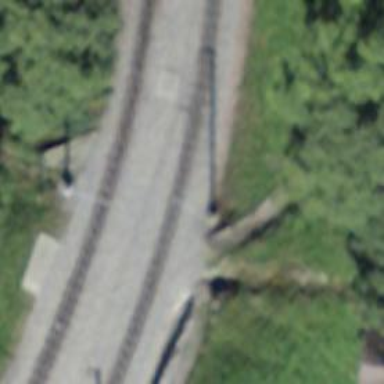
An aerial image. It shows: Narrow-gauge railway track with 1 electrified contact line.